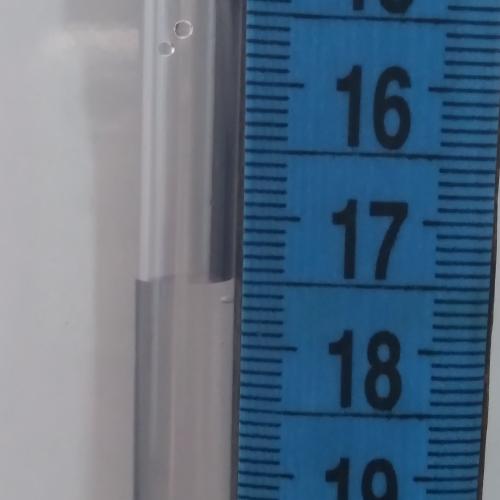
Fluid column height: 17.5 cm